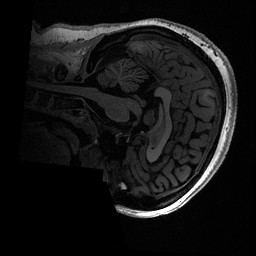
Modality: T1w
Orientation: sagittal
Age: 17
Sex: female
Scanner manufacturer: ge
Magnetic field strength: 3 T
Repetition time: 0.006952 s
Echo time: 0.00292 s